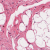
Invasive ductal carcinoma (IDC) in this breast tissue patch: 0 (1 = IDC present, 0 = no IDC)